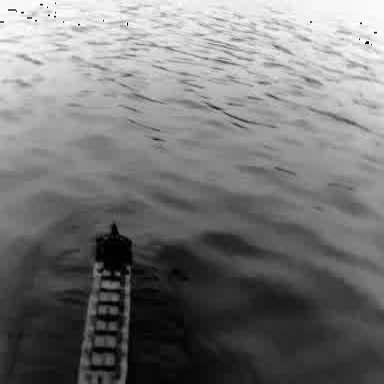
There is a liner in the infrared image.